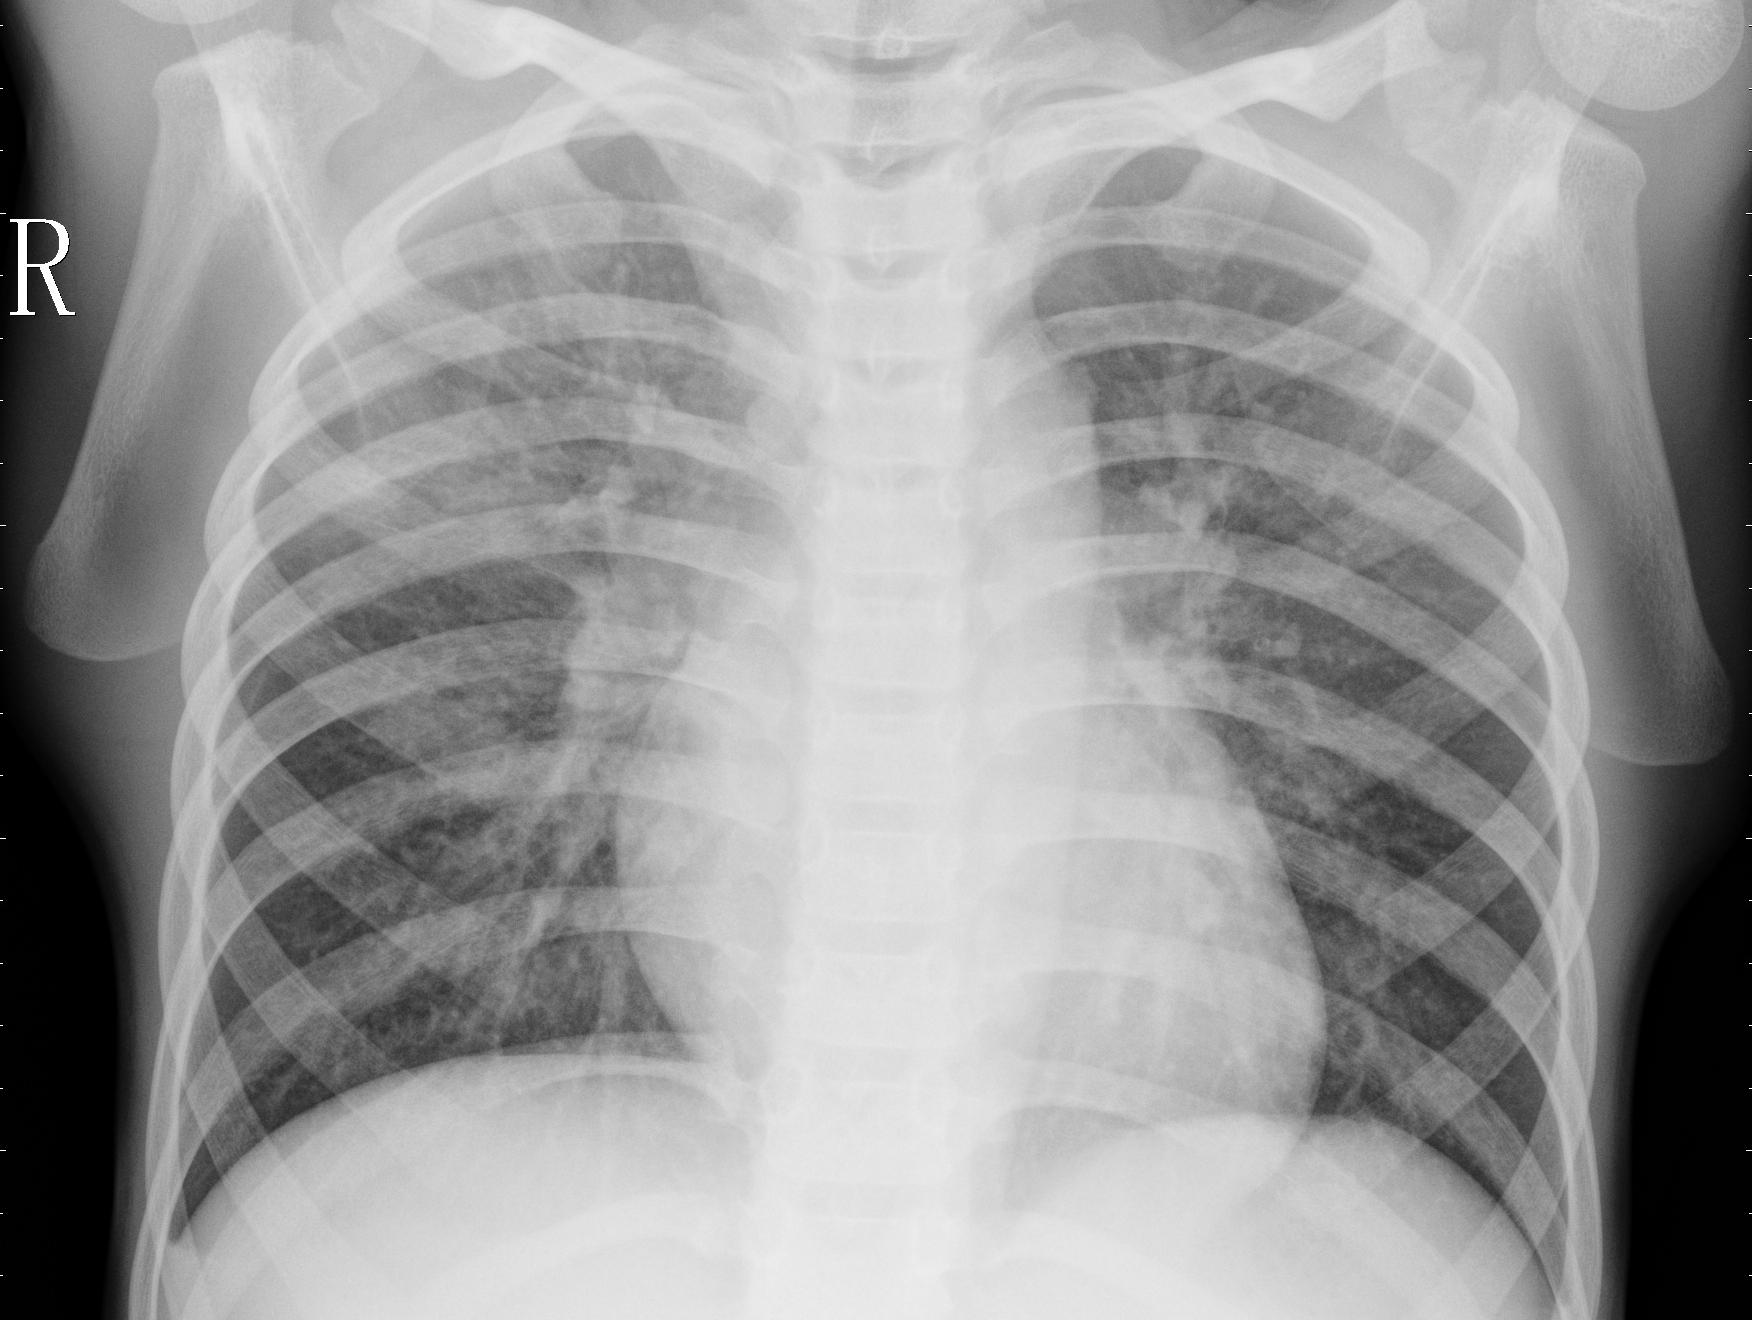
Diagnosis: PNEUMONIA